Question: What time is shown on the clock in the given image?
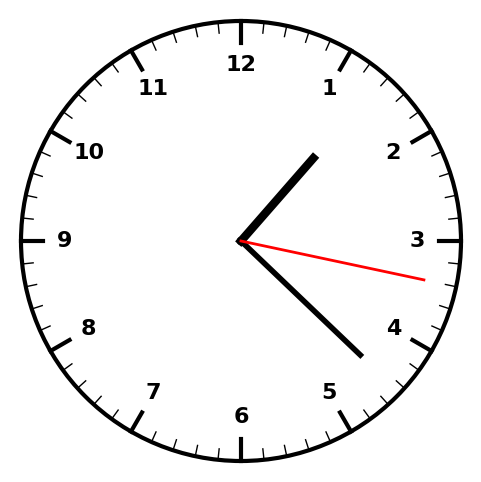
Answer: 01:22:17